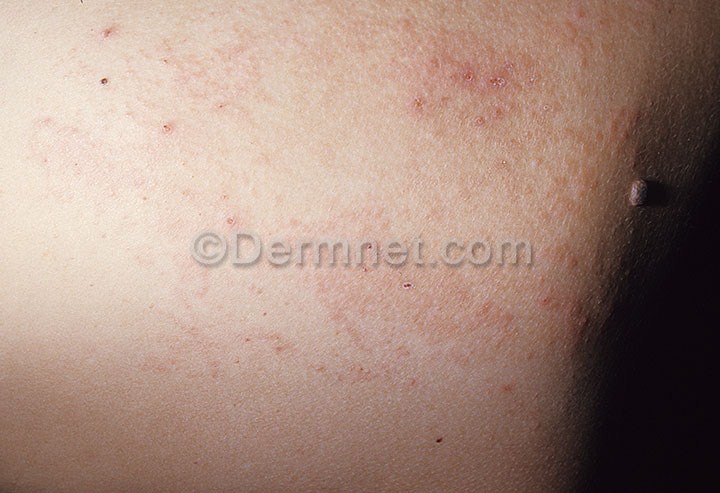
Disease: Bullous Disease Photos